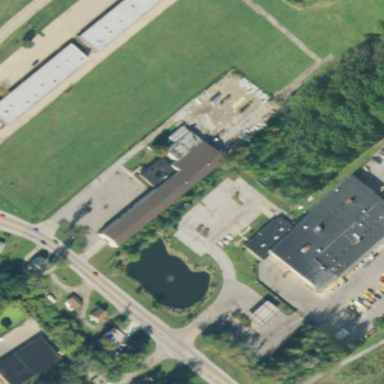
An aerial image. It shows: Commercial building.